Interaction volume radius: 5 \u00c5
Interaction volume height: 20 \u00c5
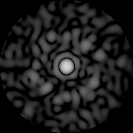
Disorder parameter: 0.817